Field crop: tomato
Growth stage: 1
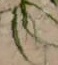
Species: cyperus